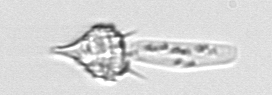
Label: Protoperidinium